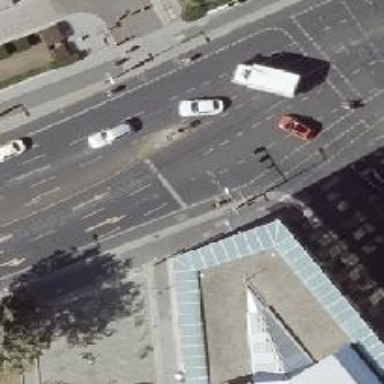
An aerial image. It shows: Secondary road with asphalt surface. There is separate sidewalk and exclusive cycle lanes on both sides. No stopping is allowed for parking on both sides.